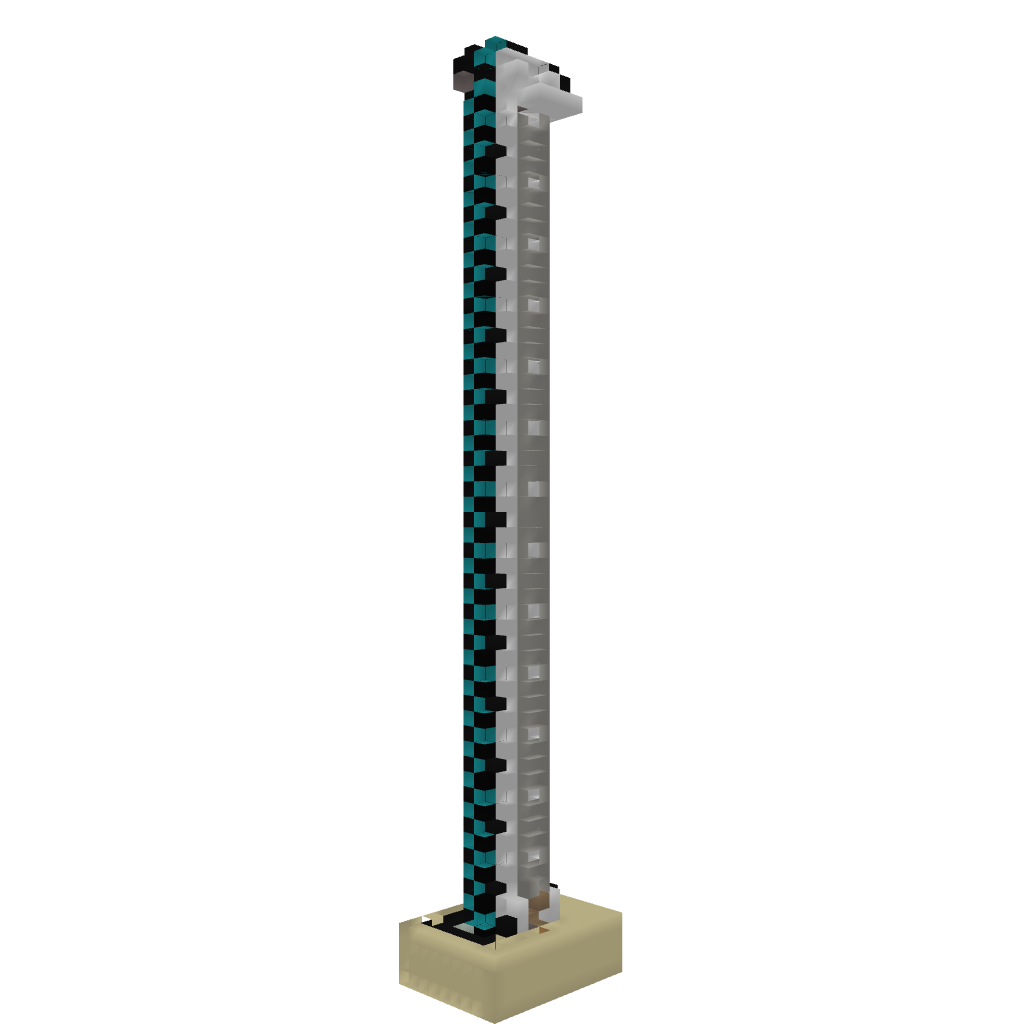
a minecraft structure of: Super Tall Pistion Elevator